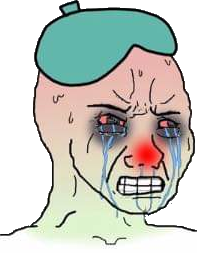
Label: 5_Crying_Wojak